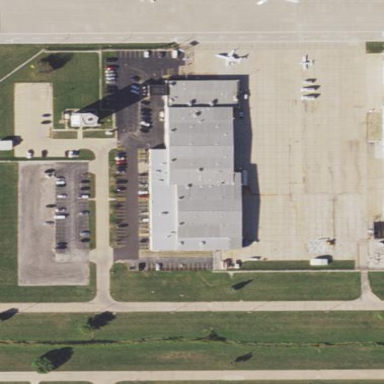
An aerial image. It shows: Hangar at the airport.